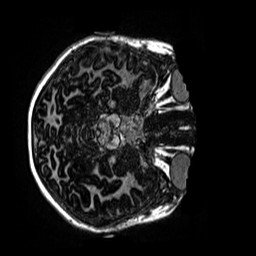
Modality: MP2RAGE
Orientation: axial
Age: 10
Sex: female
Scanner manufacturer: siemens
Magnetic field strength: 3 T
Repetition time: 4 s
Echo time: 0.00299 s